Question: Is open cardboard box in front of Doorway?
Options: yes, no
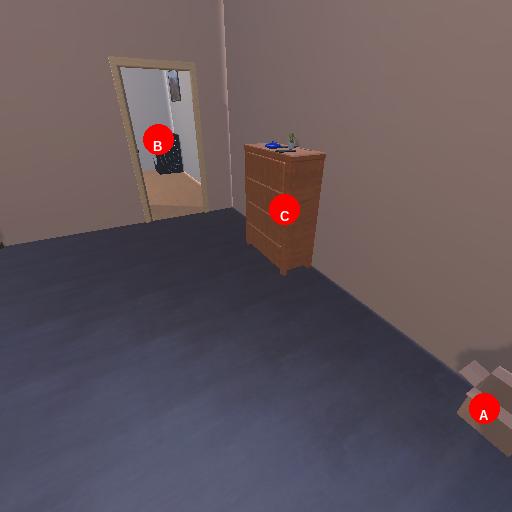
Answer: yes